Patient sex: M
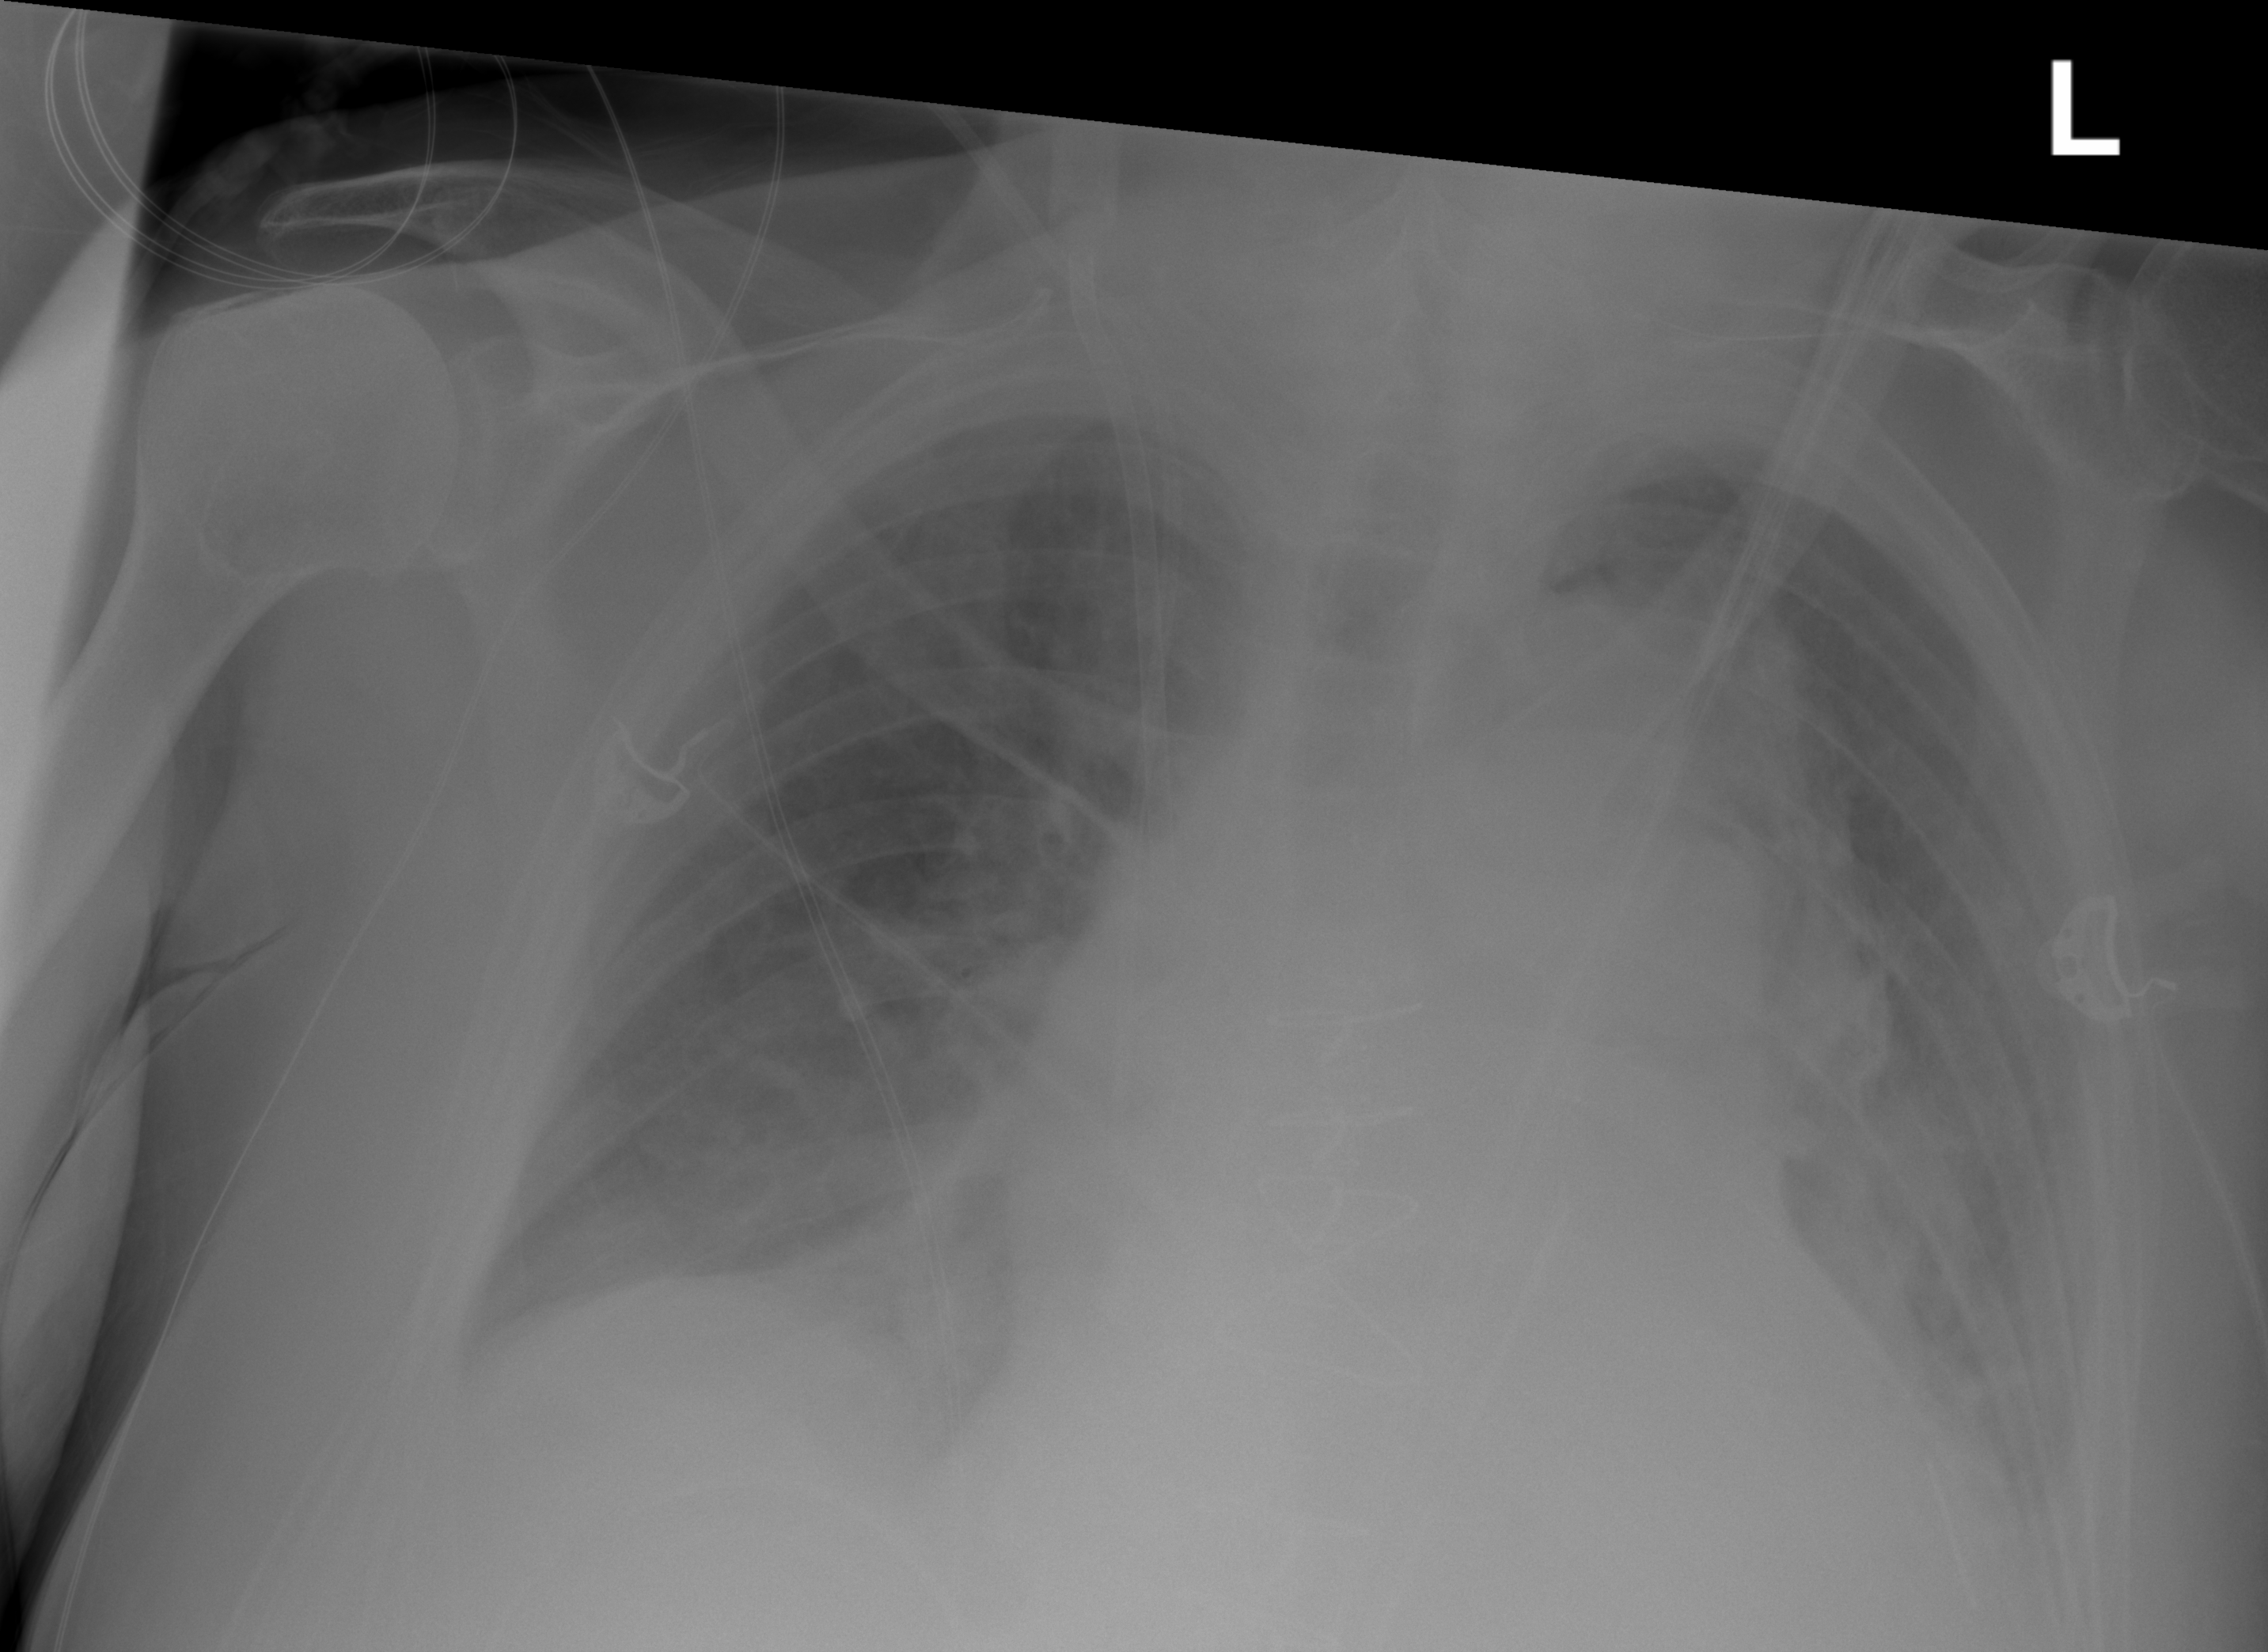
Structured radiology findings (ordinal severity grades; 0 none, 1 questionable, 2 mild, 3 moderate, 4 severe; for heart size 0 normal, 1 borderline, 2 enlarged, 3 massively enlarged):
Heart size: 2
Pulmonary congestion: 2
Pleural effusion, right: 0
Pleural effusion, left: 0
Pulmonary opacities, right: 0
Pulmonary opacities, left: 0
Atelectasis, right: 2
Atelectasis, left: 2